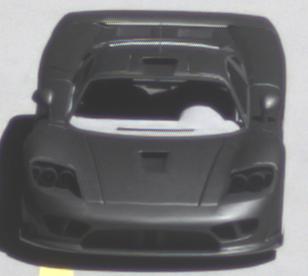
Make: Saleen
Model: S7
Detailed model: -
Model produced from: 2000
Model produced until: 2008
Doors: 2
Color: gray
Road condition: dry road
Daytime: midday
Contrast: high contrast